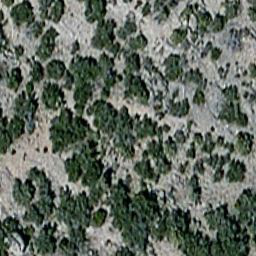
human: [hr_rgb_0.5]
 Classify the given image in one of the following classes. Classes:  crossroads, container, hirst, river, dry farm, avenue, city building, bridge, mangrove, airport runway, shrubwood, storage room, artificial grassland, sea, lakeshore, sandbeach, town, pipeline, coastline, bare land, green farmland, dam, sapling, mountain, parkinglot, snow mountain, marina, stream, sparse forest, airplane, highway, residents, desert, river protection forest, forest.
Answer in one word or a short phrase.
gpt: sparse forest